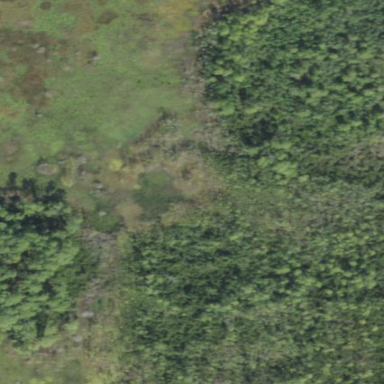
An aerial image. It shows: Marsh wetland.